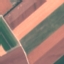
Label: AnnualCrop